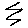
Label: zigzag